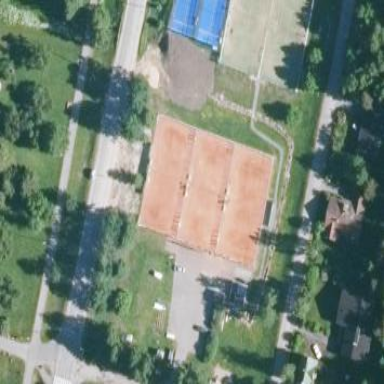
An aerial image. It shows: Paved tennis court in leisure land pitch.